Question:
I am guessing they are a quick overview of the time it took to draw the view, but I am not positive.
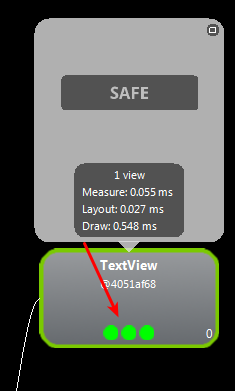
Answer: they are an indication of the time it took to (from left to right) measure, layout and draw; green being good, red being bad. In measuring and layout red blobs usually occur when the hierarchy is very deep, or you have a lot of views in general (say more than 100ish).